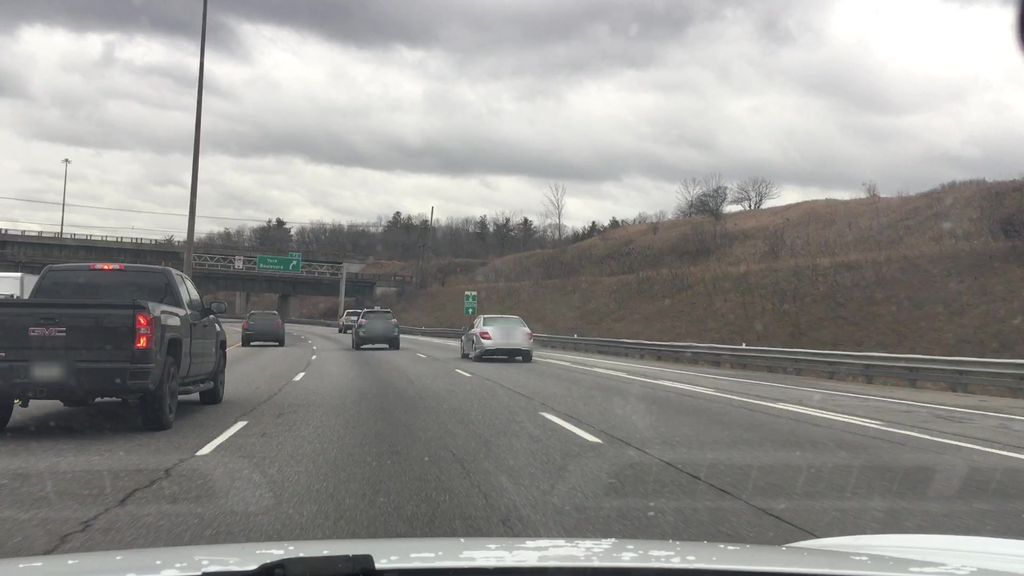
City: hamilton